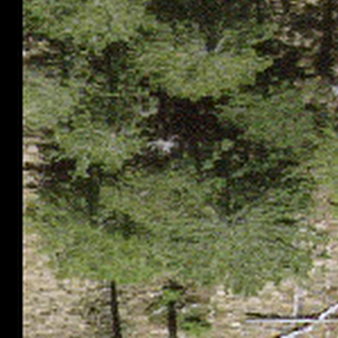
Label: other